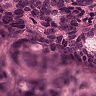
Metastatic tissue present: yes